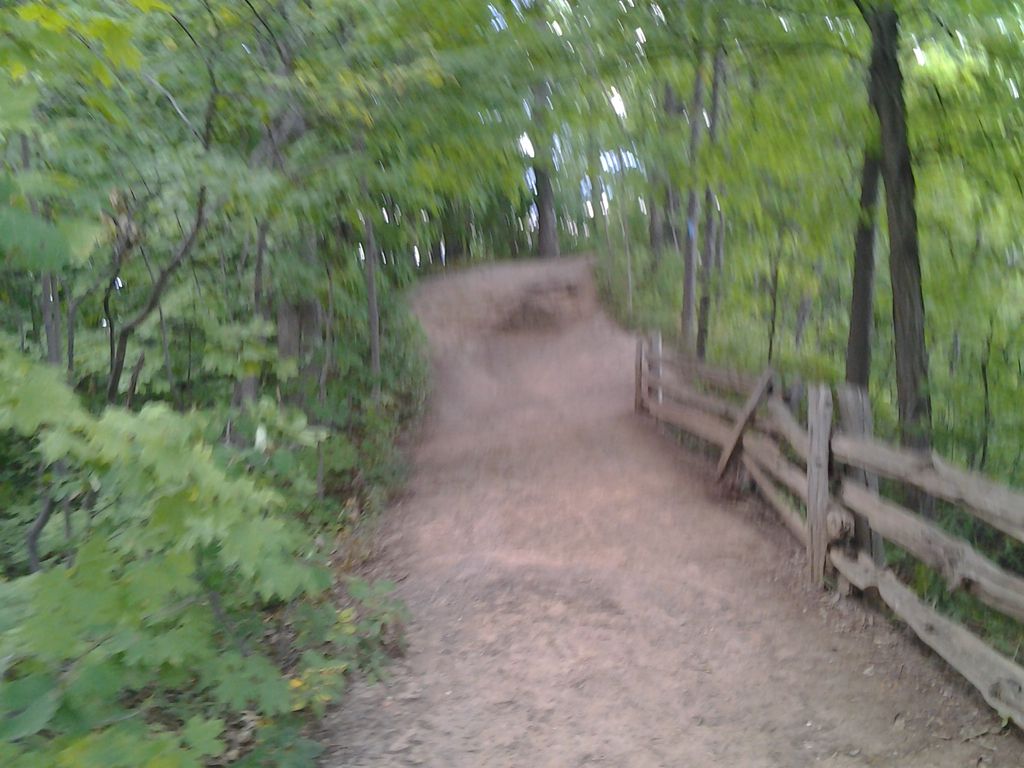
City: hamilton